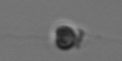
Label: Apedinella